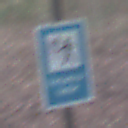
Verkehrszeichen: Verkehrshelfer
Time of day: SunriseSunset
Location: Outdoor (Nature)
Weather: NotSpecified
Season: Autumn
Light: Natural